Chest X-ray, AP view. Patient: 63 years old, sex M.
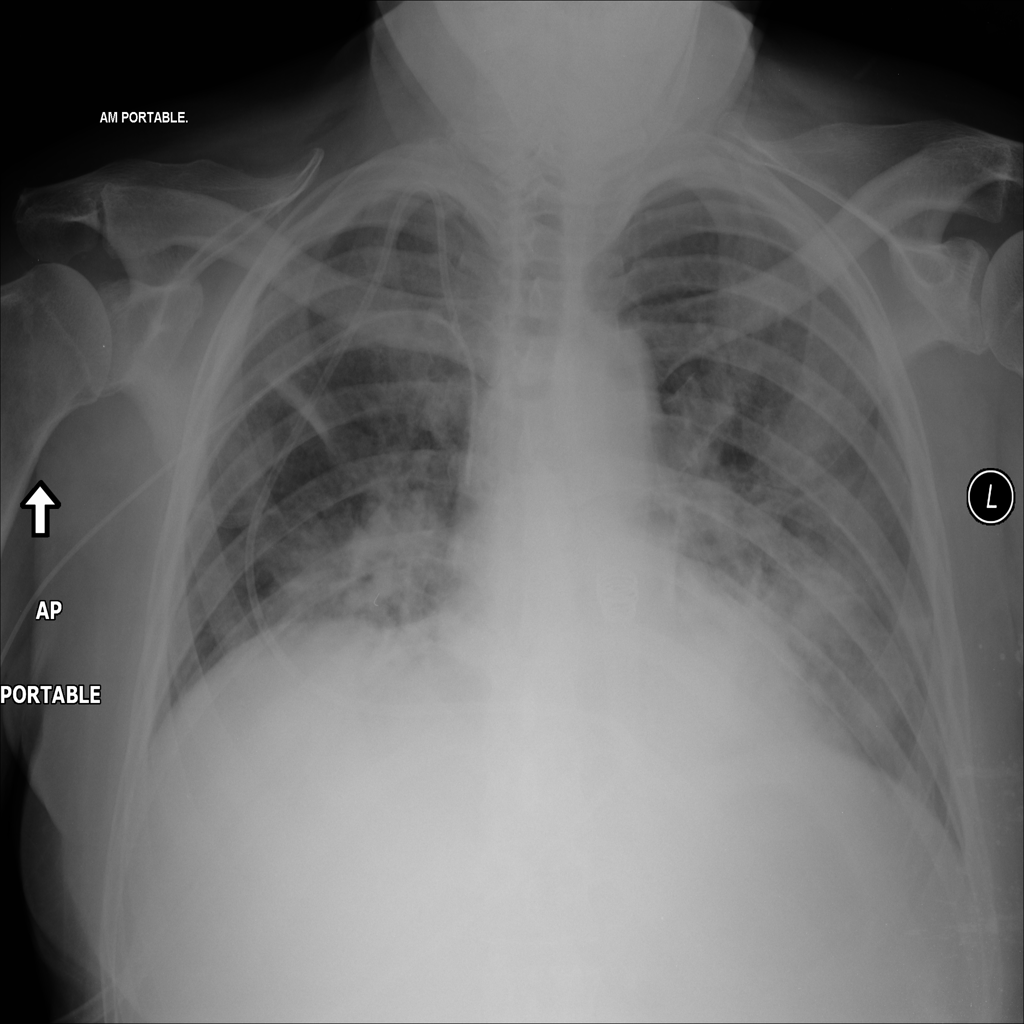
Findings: Atelectasis, Infiltration, Pneumonia